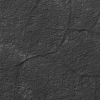
Atmospheric dust classification: not_dusty